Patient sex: F
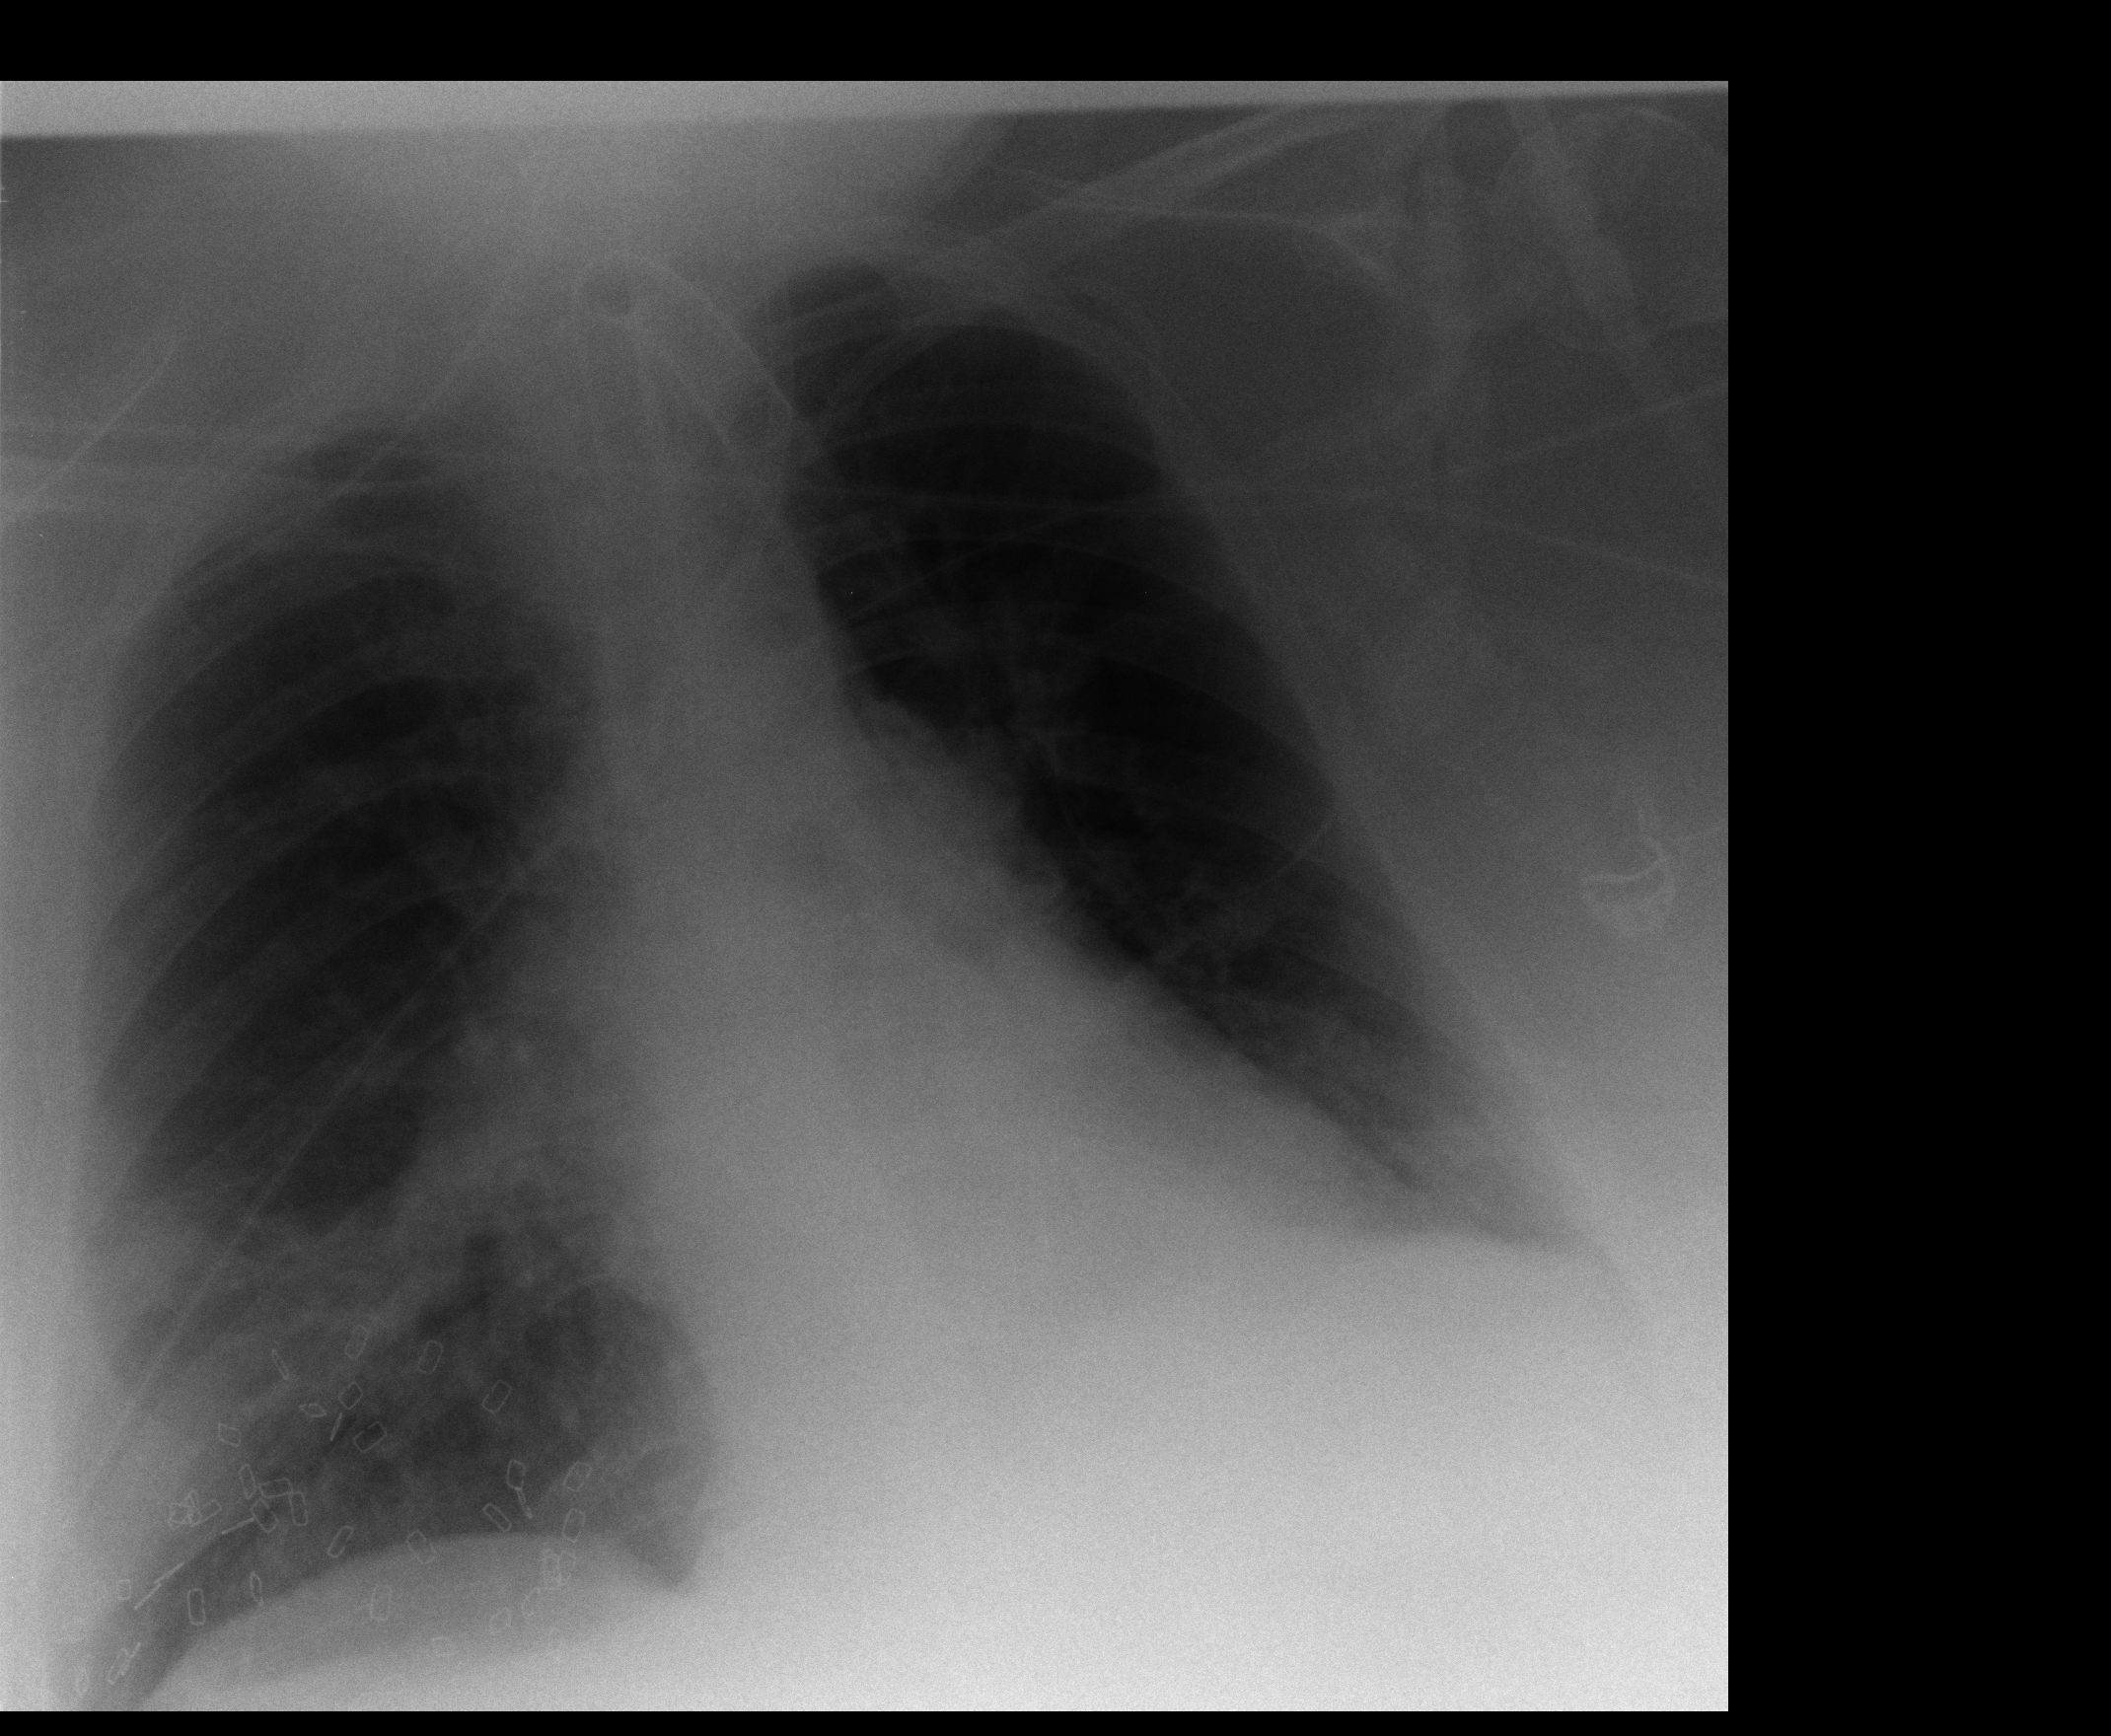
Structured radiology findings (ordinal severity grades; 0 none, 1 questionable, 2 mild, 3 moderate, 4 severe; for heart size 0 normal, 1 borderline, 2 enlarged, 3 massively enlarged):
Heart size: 0
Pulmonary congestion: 2
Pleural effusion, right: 0
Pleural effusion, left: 0
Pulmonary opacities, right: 2
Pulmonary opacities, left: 1
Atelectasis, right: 2
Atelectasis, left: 0